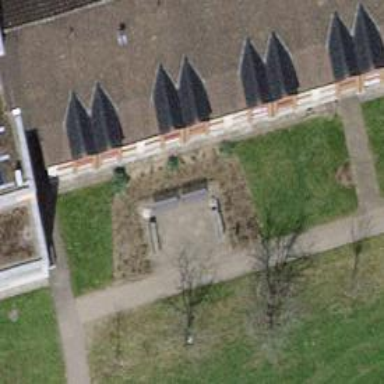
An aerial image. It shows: Bench.